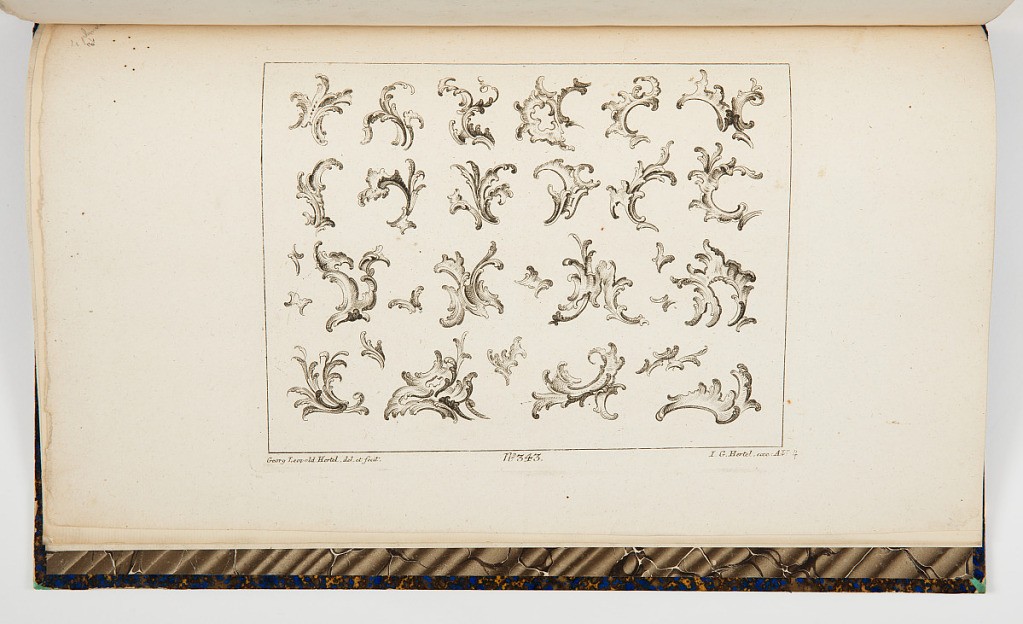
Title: Designs for Rocaille Motifs
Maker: Georg Leopold Hertel, German, active ca. 1780
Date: mid- 18th century
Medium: Etching on off-white paper
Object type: Print
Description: Sheet filled with designs for rocaille motifs of small scrolls and rinceaux. The plate is signed and numbered.